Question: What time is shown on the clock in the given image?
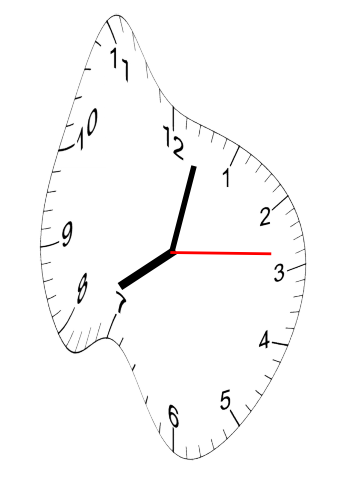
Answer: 08:02:14